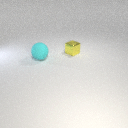
small yellow metal cube behind large cyan rubber sphere